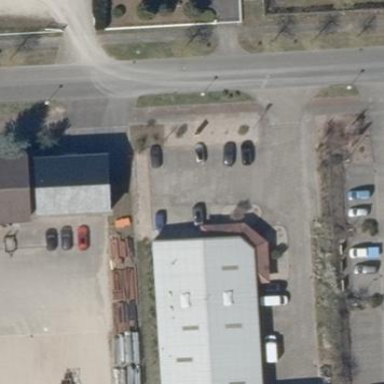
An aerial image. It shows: Commercial building.